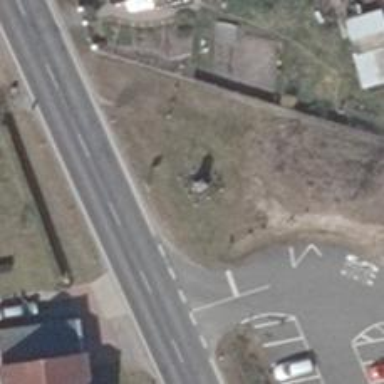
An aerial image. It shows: Historical site featuring war memorial.